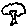
Label: tree